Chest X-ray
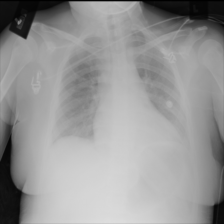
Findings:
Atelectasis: negative
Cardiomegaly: negative
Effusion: negative
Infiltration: negative
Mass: negative
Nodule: negative
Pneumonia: negative
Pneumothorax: negative
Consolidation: negative
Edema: negative
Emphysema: negative
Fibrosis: negative
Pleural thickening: negative
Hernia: negative